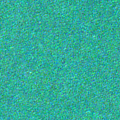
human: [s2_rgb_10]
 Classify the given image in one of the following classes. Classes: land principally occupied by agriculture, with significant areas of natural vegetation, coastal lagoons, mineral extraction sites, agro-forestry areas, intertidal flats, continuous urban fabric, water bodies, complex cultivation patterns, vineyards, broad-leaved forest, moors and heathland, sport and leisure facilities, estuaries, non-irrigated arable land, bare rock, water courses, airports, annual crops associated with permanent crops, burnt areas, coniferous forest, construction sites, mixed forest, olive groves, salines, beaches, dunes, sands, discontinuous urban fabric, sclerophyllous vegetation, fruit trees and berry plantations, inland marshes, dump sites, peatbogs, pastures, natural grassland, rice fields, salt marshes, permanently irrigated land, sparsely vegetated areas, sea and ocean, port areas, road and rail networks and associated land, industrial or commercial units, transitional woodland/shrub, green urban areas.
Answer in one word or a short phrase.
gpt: sea and ocean